Question: I am trying to save a value from text box into sql database. I am having the error as shown on the picture. my code below:
'''
public void datastore()
{
string Blerje, Shitje, Data;
Blerje = usdollar_buy.Text;
Shitje = usdollar_sell.Text;
Data = dateTimePicker.Text;
try
{
string constring = "Data Source=DELL;Initial Catalog=login_register;Integrated Security=True";
/* Declaring Connection Variable */
SqlConnection con = new SqlConnection(constring);
String sql = "INSERT into [login_register].[dbo].[BlerjeShitje] values ('" + Blerje + "','" + Shitje + "','" + Data + "')";
/* Checking Connection is Opend or not If its not open the Opens */
if (con.State != ConnectionState.Open)
con.Open();
SqlCommand cmd = new SqlCommand(sql, con);
/* Executing Stored Procedure */
cmd.ExecuteNonQuery();
con.Close();
MessageBox.Show("Te dhenat u ruajten ne databaze");
}
catch (Exception ex)
{
MessageBox.Show(ex.Message);
}
}
'''

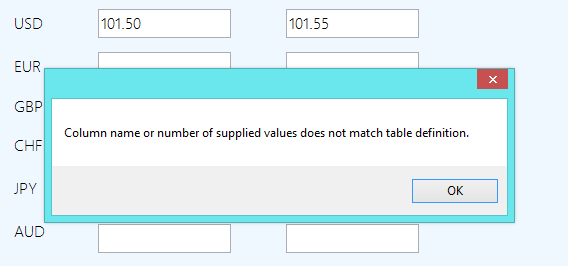
Answer: You are missing the fields in your 'insert' statement.
The database will try to determine the right columns and their order, but if you don't deliver all fields in the appropriate order, your query will fail.
So in short:
1. Deliver all fields in the correct order;
2. Or: add the fields you want to fill in the insert.
Sample:
'''
String sql = "INSERT into [login_register].[dbo].[BlerjeShitje] (Blerje, Shitje, Data) values ('" + Blerje + "','" + Shitje + "','" + Data + "')";
'''